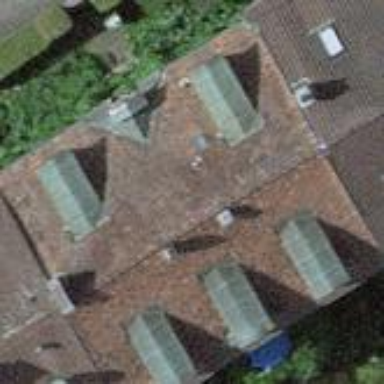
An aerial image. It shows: Hipped roof apartment building.